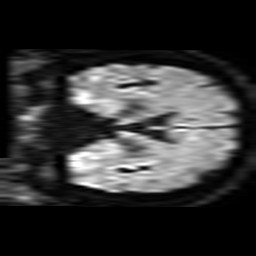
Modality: TRACE
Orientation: coronal
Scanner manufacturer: philips
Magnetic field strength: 3 T
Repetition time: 3.339 s
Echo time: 0.076 s